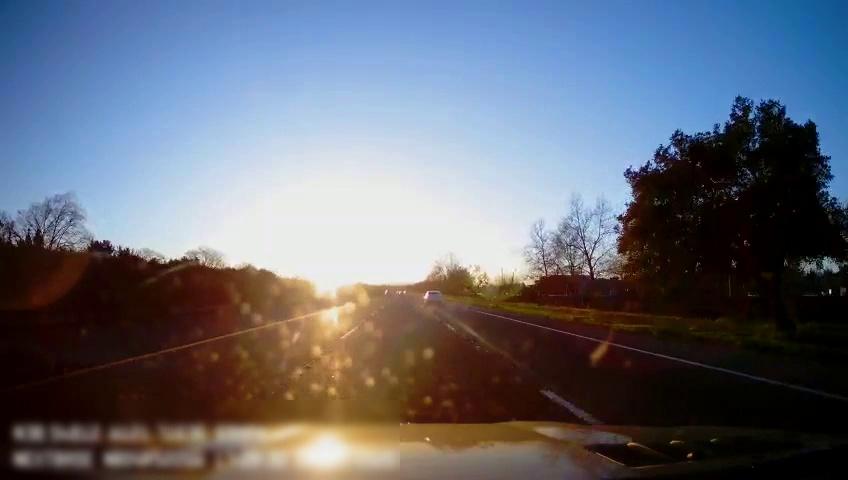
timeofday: Day
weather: Sunny
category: Drivable Space
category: Vehicles | Car
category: Lanes | Alternate Lane
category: Lanes | Current Lane
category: Lanes | Current Lane
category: Lanes | Alternate Lane